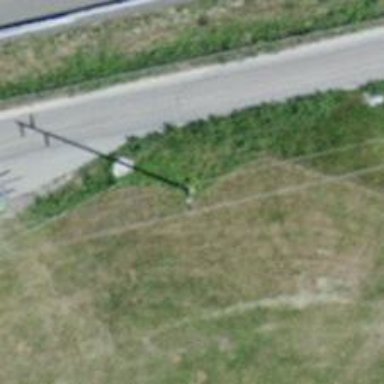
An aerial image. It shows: Power pole.